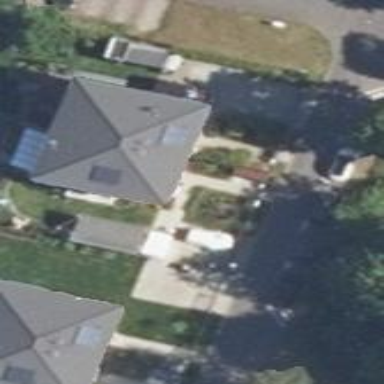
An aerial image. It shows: House with pyramidal grey roof.